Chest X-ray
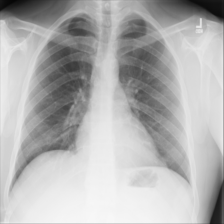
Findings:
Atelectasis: negative
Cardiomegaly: negative
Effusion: negative
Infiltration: negative
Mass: negative
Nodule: negative
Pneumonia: negative
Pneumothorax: negative
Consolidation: negative
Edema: negative
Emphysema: negative
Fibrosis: negative
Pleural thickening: negative
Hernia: negative